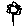
Label: flower